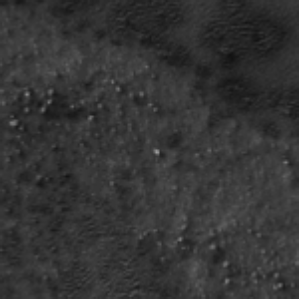
Label: frost